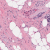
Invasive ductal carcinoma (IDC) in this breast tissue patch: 0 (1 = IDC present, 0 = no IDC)